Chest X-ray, PA view. Patient: 38 years old, sex F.
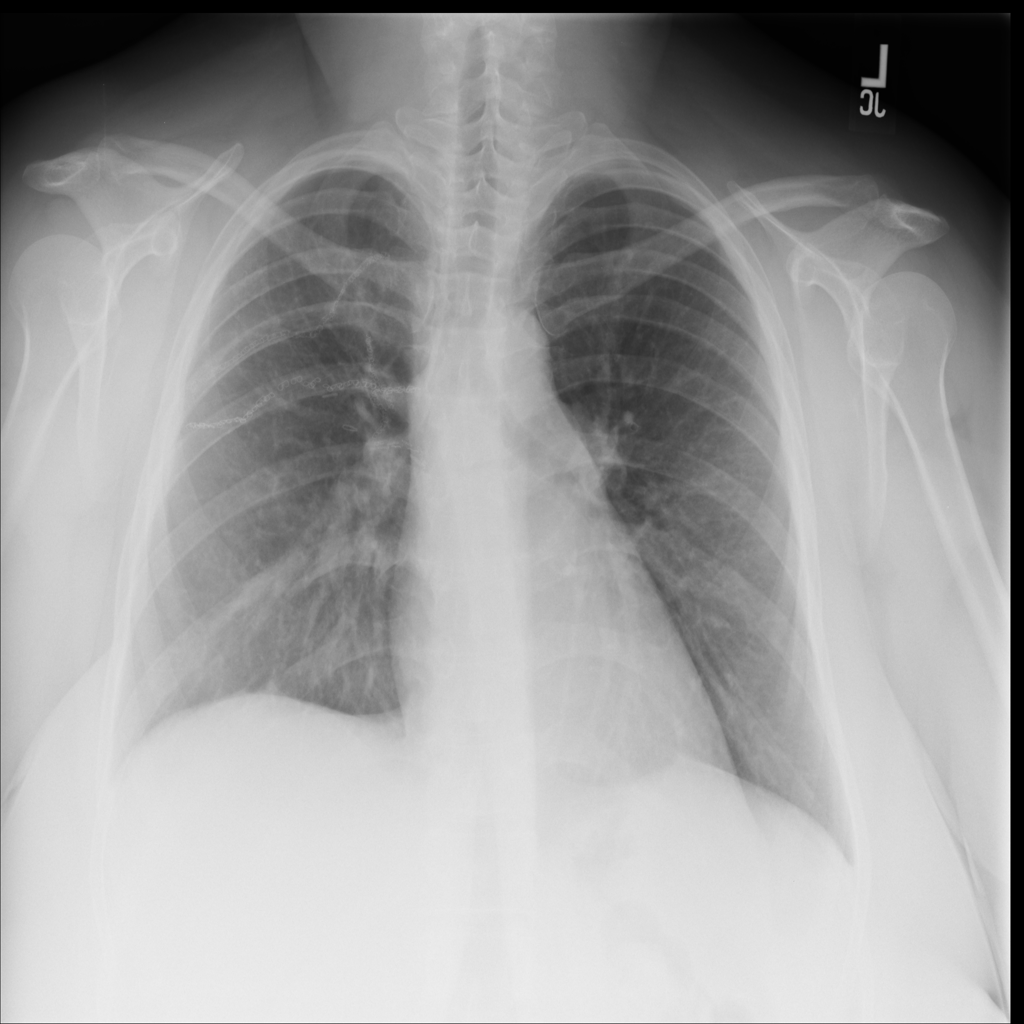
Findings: No Finding